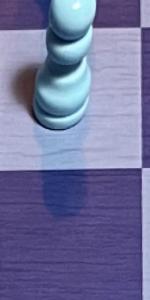
Label: Empty